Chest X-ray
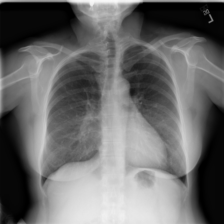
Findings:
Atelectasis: negative
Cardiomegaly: negative
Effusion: negative
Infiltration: negative
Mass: negative
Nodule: negative
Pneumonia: negative
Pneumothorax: negative
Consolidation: negative
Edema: negative
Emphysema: negative
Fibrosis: negative
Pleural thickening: negative
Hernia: negative